Question: In my app I have single and recurring events.
'''
Event(..., starts_at: datetime, is_recurrent: boolean, period: datetime, ends_at: datetime)
'''
If event is single I am using 'starts_at' field to determine when it occurs. For the recurring events I am using 'ends_at' and 'period' fields as well.
For the just single events I can simply write something like this:
'''
@events_by_date = @events.group_by{ |event| event.starts_at.to_date }
'''
'''
<%= render :partial => "event", :collection => @events_by_date[date] %>
'''
But I have no idea how I can implement this for example for daily events.
Now all events (both, single and recurring) are shown only when they start(because I'm using 'group_by{ |event| event.starts_at.to_date }'). I want to make so if event starts at 24 of March and ends at 30 of March, this event must be shown on the each day cell before 31 of March.
Could I use method for these purposes?

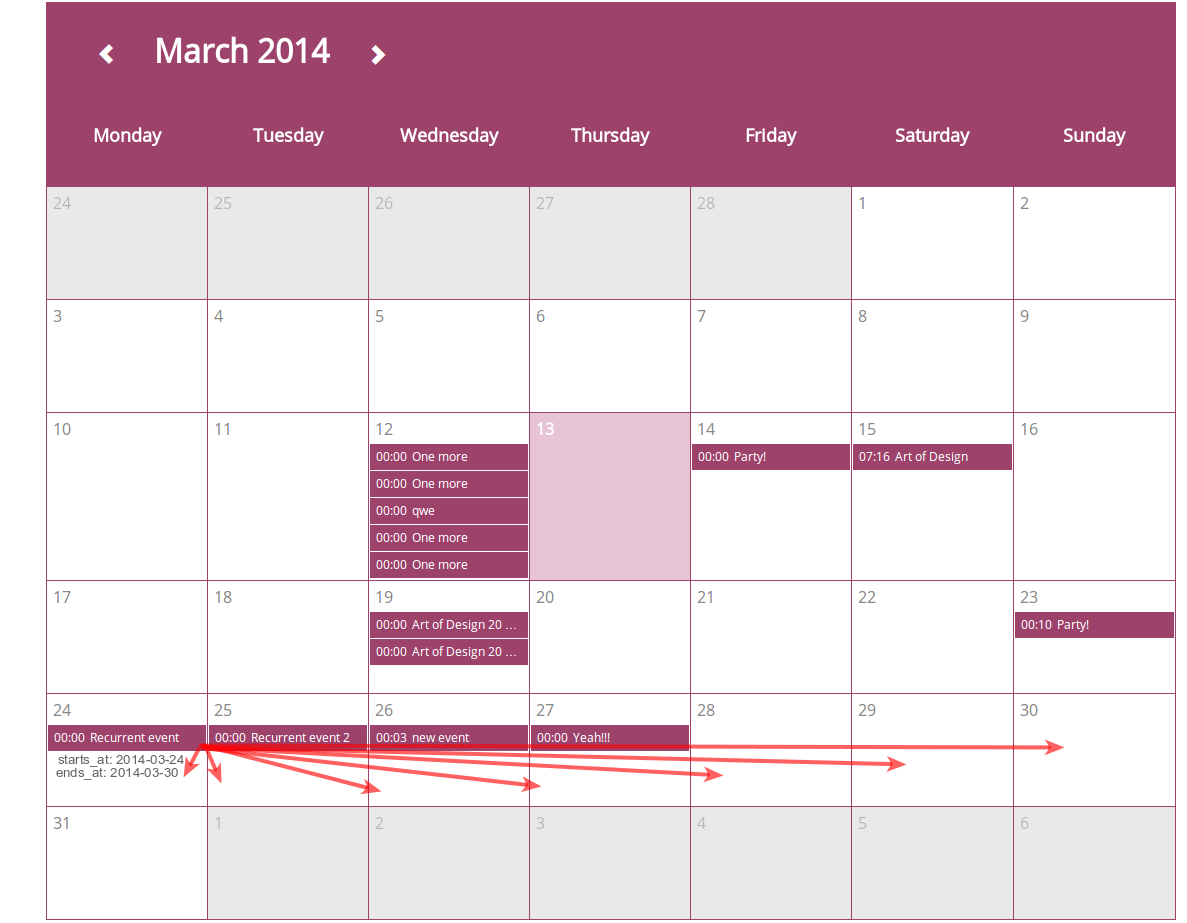
Answer: I am not sure if you can do it in single 'group_by'
'''
@events_by_date = @events.reject{|event| event.is_recurrent}.group_by{ |event| event.starts_at.to_date }
@events.select{|event| event.is_recurrent}.map do |event|
(event.starts_at..event.ends_at).each do |time|
@events_by_date[time.to_date] ||= [];
@events_by_date[time.to_date] << event
end
end
'''